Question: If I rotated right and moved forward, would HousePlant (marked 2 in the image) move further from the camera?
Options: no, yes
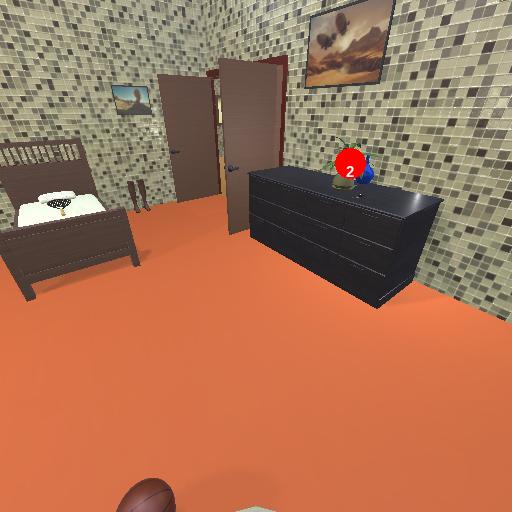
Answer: no